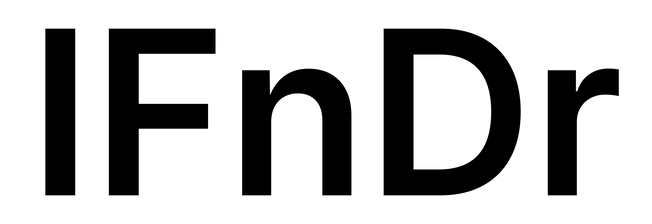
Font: Inter_SemiBold